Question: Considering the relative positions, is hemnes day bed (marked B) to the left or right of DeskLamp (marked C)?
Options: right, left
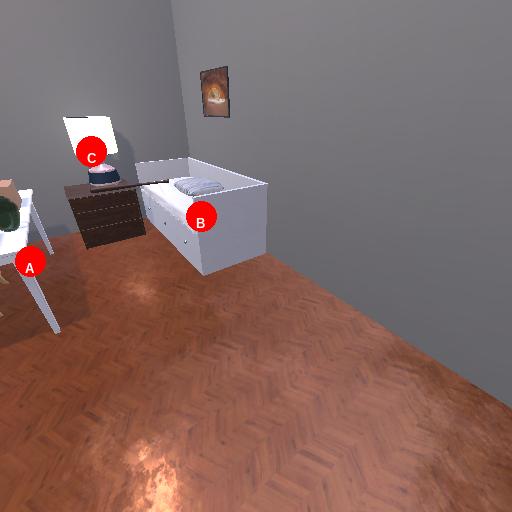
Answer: right